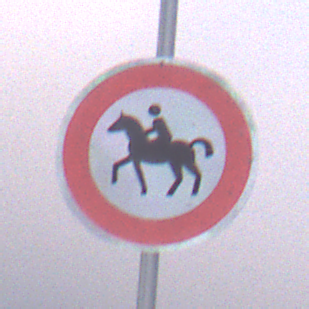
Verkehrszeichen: VerbotReiter
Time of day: SunriseSunset
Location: Outdoor (Beach)
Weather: Overcast
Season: NotSpecified
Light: Natural